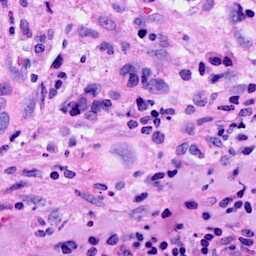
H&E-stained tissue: Breast